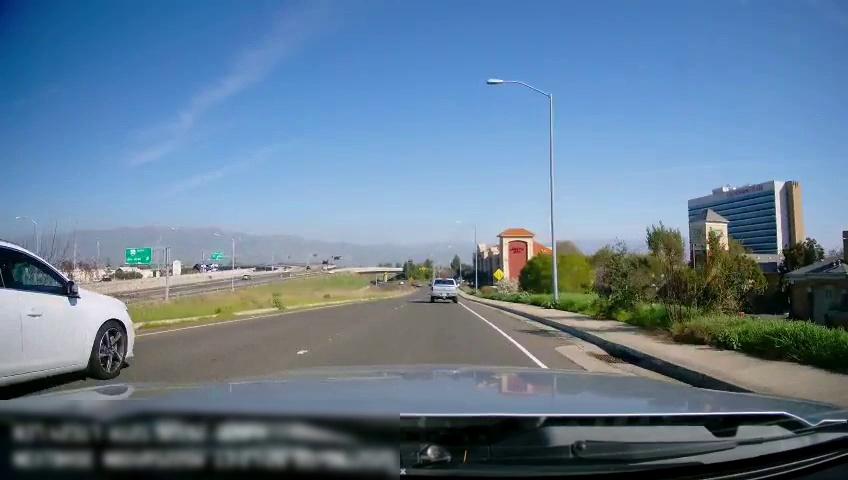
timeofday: Day
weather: Sunny
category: Drivable Space
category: Drivable Space
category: Drivable Space
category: Vehicles | SUV
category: Vehicles | Truck
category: Lanes | Current Lane
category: Lanes | Current Lane
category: Lanes | Opposite Lane
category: Lanes | Alternate Lane
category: Traffic | Signs
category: Traffic | Signs
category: Traffic | Signs